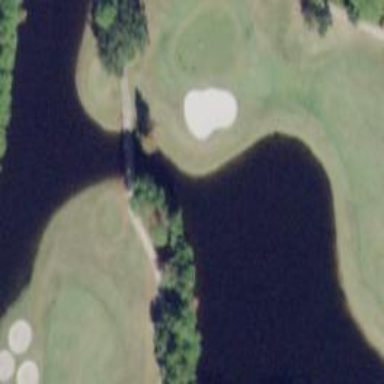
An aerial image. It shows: Service road on bridge for golf carts.